Question: I need to display product image in order details page when user click order details link.
I have edited below code in order-detail.tpl but it not shows product image it shows only some dummy image
'''
<td>
<a href="{$link->getProductLink($product.product_id, $product.link_rewrite, $product.category, null, null, $product.id_shop, $product.id_product_attribute)|escape:'htmlall':'UTF-8'}">
<img src="{$link->getImageLink($product.link_rewrite, $product.id_image, 'small_default')}" alt="{$product.name|escape:'htmlall':'UTF-8'}" {if isset($smallSize)}width="{$smallSize.width}" height="{$smallSize.height}" {/if} /></a>
</td>
'''

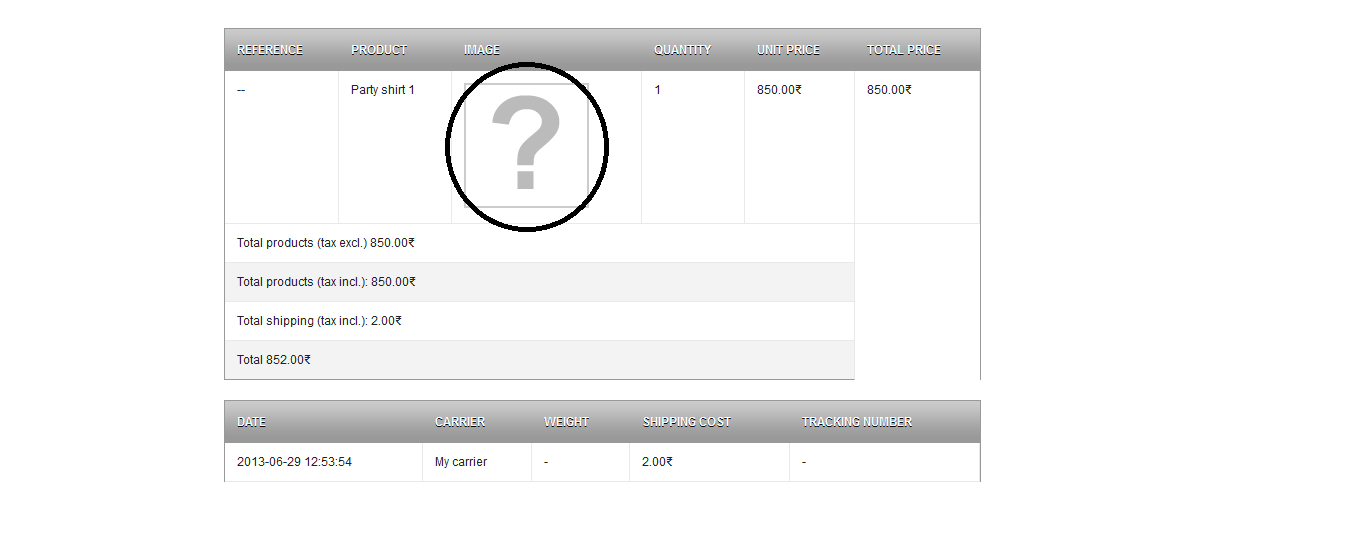
Answer: If that page you can view the variable what comes with $product. Like this.
'''
{$product|var_dump}
'''
and you will notice that $product have a array value image which is a object
so now go with this.
'''
{$product.image|var_dump}
'''
and you will view all this value.
> '''
object(Image)#490 (26) {
["id"]=>
int(1)
["id_image"]=>
string(1) "1"
["id_product"]=>
string(1) "3"
["position"]=>
string(1) "1"
["cover"]=>
string(1) "1"
["image_format"]=>
string(3) "jpg"
["source_index"]=>
string(52) "/Applications/MAMP/htdocs/prestashop/img/p/index.php"
["folder":protected]=>
NULL
["existing_path":protected]=>
NULL
["id_lang":protected]=>
NULL
["id_shop":protected]=>
int(1)
["id_shop_list"]=>
NULL
["get_shop_from_context":protected]=>
bool(true)
["table":protected]=>
string(5) "image"
["identifier":protected]=>
string(8) "id_image"
["fieldsRequired":protected]=>
array(1) {
[0]=>
string(10) "id_product"
}
["fieldsSize":protected]=>
array(0) {
}
["fieldsValidate":protected]=>
array(3) {
["id_product"]=>
string(12) "isUnsignedId"
["position"]=>
string(13) "isUnsignedInt"
["cover"]=>
string(6) "isBool"
}
["fieldsRequiredLang":protected]=>
array(0) {
}
["fieldsSizeLang":protected]=>
array(0) {
}
["fieldsValidateLang":protected]=>
array(0) {
}
["tables":protected]=>
array(0) {
}
["webserviceParameters":protected]=>
array(0) {
}
["image_dir":protected]=>
string(43) "/Applications/MAMP/htdocs/prestashop/img/p/"
["def":protected]=>
array(6) {
["table"]=>
string(5) "image"
["primary"]=>
string(8) "id_image"
["multilang"]=>
bool(true)
["fields"]=>
array(3) {
["id_product"]=>
array(3) {
["type"]=>
int(1)
["validate"]=>
string(12) "isUnsignedId"
["required"]=>
bool(true)
}
["position"]=>
array(2) {
["type"]=>
int(1)
["validate"]=>
string(13) "isUnsignedInt"
}
["cover"]=>
array(3) {
["type"]=>
int(2)
["validate"]=>
string(6) "isBool"
["shop"]=>
bool(true)
}
}
["classname"]=>
string(5) "Image"
["associations"]=>
array(1) {
["l"]=>
array(3) {
["type"]=>
int(2)
["field"]=>
string(8) "id_image"
["foreign_field"]=>
string(8) "id_image"
}
}
}
["update_fields":protected]=>
NULL
}
'''
'''
You will notice that there is not value of link_rewrite. So you need to pass that from the controller.
'''